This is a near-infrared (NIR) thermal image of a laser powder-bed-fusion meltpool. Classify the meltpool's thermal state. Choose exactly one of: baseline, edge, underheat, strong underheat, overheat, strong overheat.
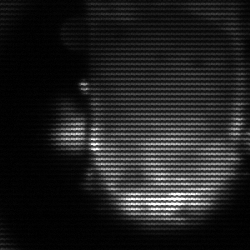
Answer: baseline